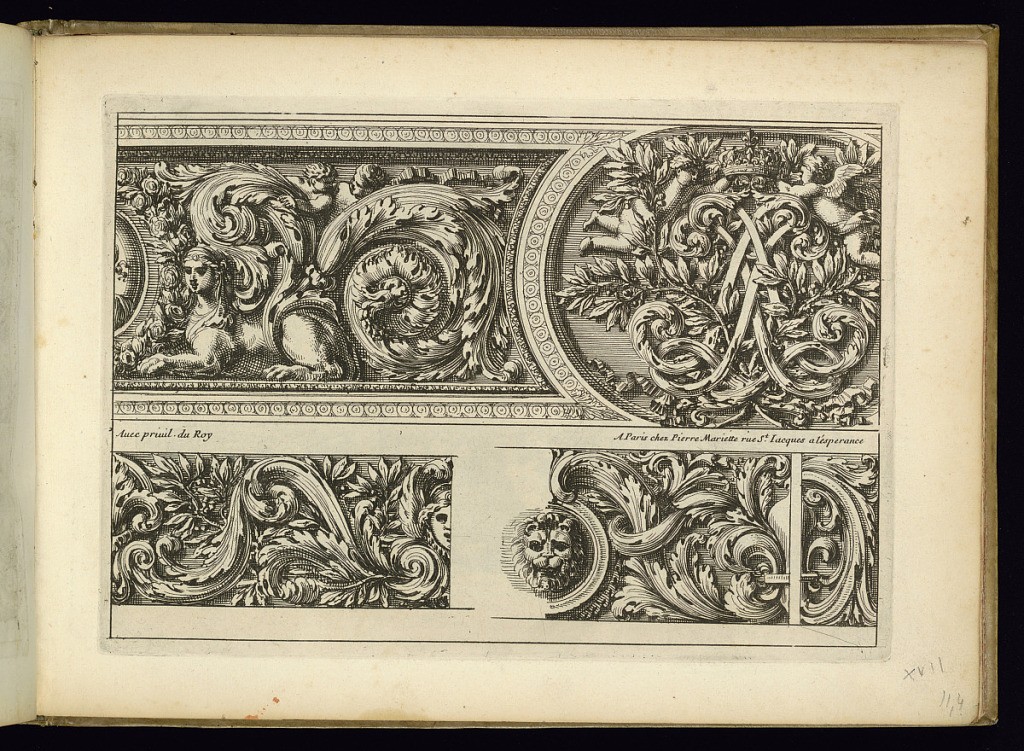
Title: Three Frieze Designs
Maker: Jean Le Pautre, French, 1618–1682
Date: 1657–82
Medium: Etching on laid paper
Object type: Print
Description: A larger ornamental frieze above with two smaller designs below with scrolling leaves (rinceaux), flowers, foliate branches, mascarons (masks), fleurs-de-lys, putti, sphynx, and the French royal cipher with the interlaced L's topped with a crown.